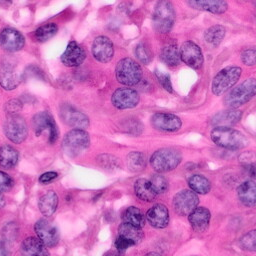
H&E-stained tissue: Pancreatic